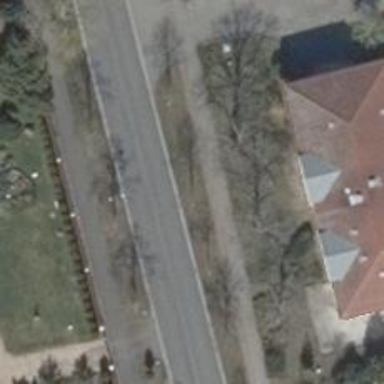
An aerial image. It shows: Avenue lined with broadleaved deciduous trees.